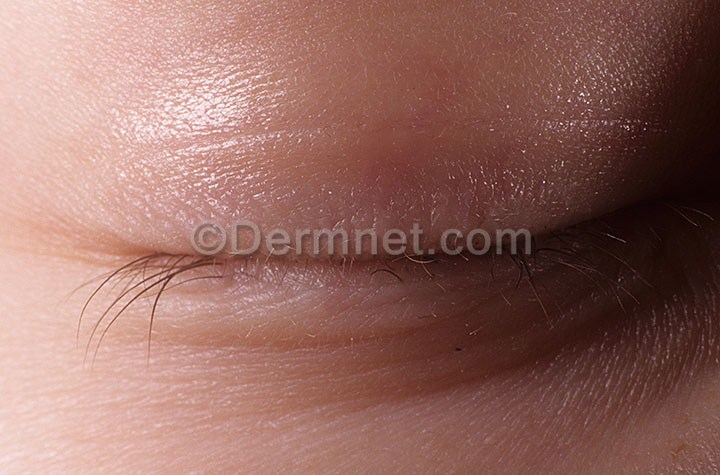
Disease: Nail Fungus and other Nail Disease